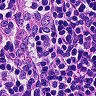
Metastatic tissue present: no